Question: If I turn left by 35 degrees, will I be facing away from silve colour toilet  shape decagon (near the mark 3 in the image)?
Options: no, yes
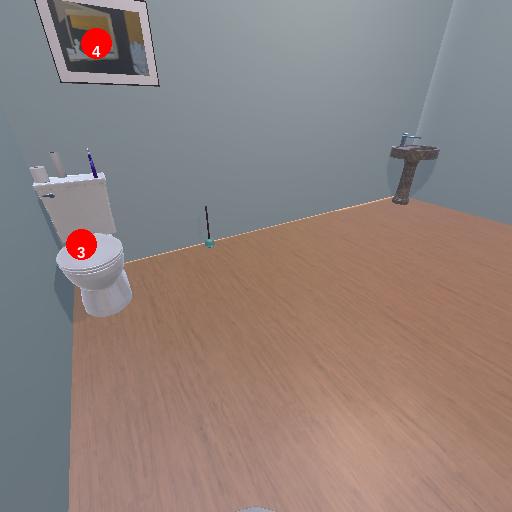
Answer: no